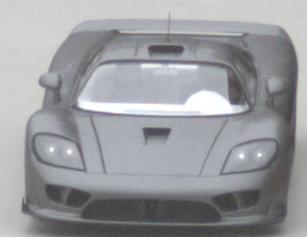
Make: Saleen
Model: S7
Detailed model: -
Model produced from: 2000
Model produced until: 2008
Doors: 2
Color: gray
Road condition: wet road
Daytime: midday
Contrast: low contrast